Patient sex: F
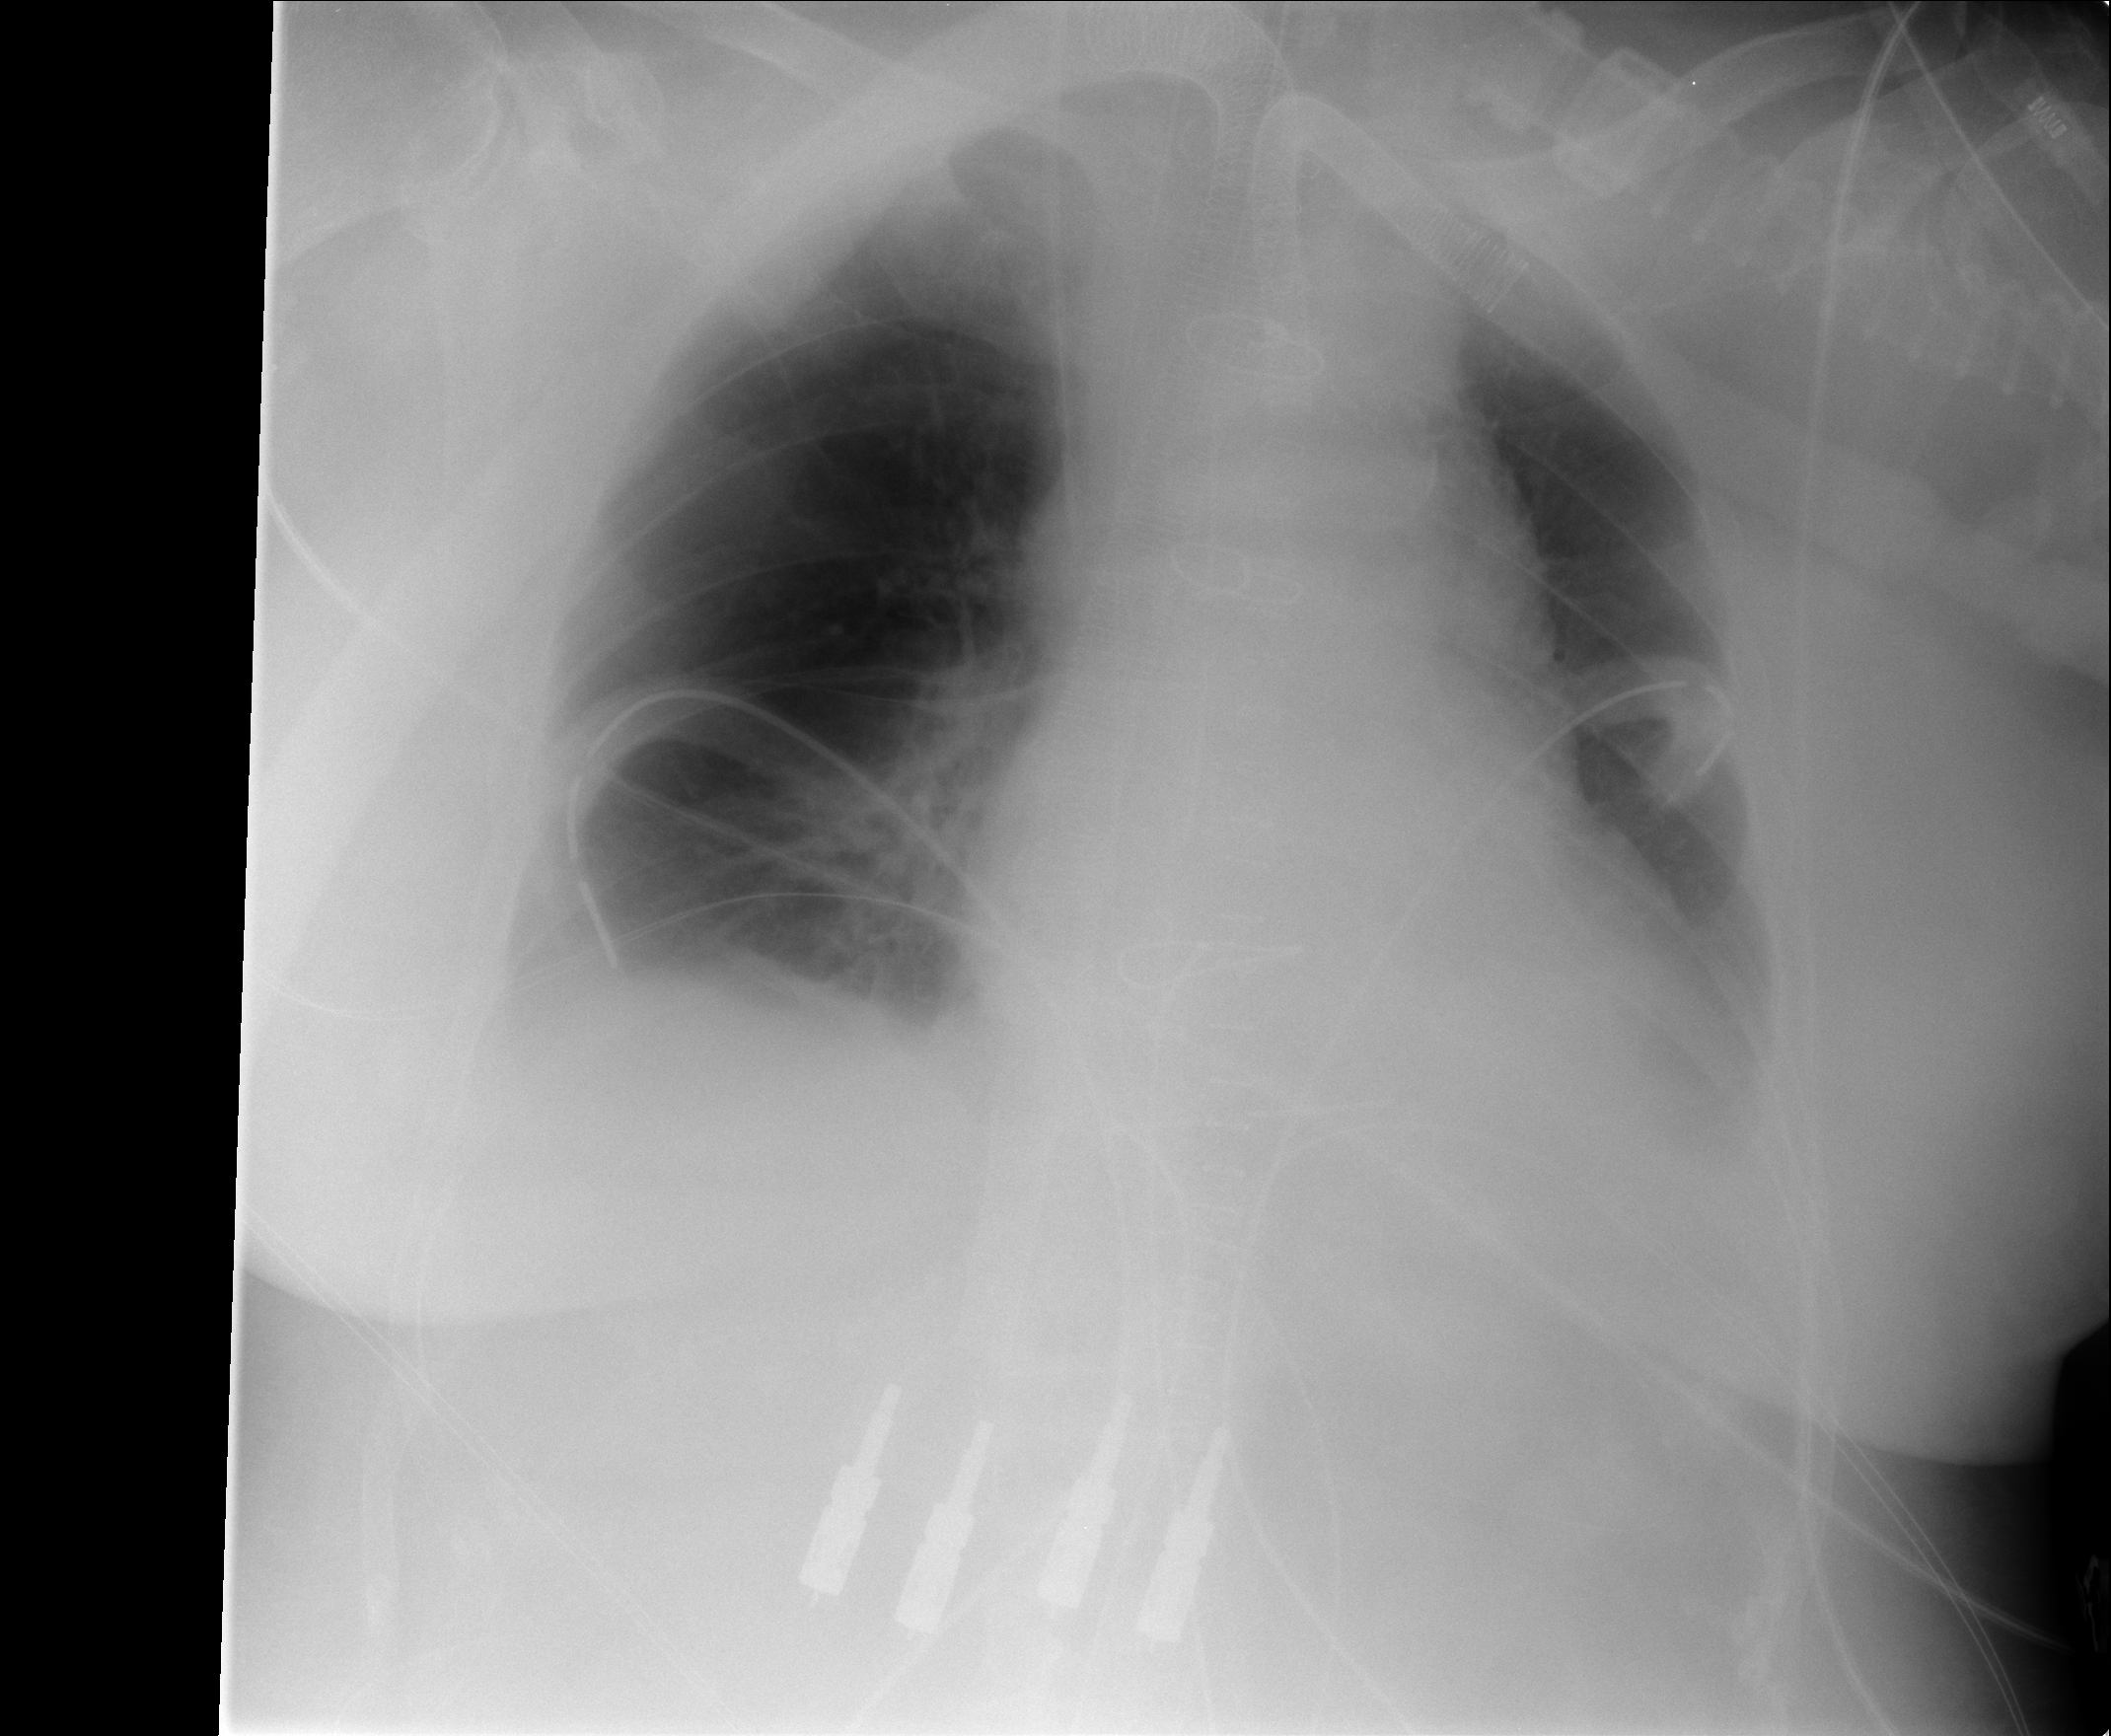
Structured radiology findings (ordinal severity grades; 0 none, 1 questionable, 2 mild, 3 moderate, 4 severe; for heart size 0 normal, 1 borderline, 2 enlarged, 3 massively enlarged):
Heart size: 0
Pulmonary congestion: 0
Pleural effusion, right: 0
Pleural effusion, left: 0
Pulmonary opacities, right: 2
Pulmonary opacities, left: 1
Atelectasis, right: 2
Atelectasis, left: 2